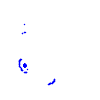
Particle: kaon